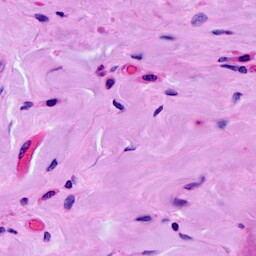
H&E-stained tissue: Breast